Interaction volume radius: 5 \u00c5
Interaction volume height: 15 \u00c5
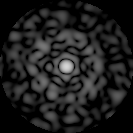
Disorder parameter: 0.8585